Group 1:
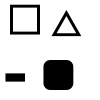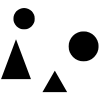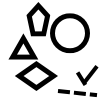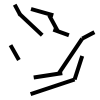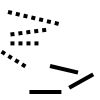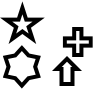
Group 2:
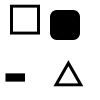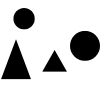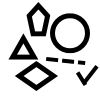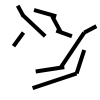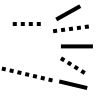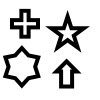
Rule separating the two groups: Straight line can separate the two types of figures vs. not so.
Comments: This Bongard Problem is a sort of meta-problem. The problems inside the boxes aren't exactly Bongard problems, but they do deal with categorization. The objects must be split into two obvious and distinct groups, but one is not given any examples to work with.
Author: Ben